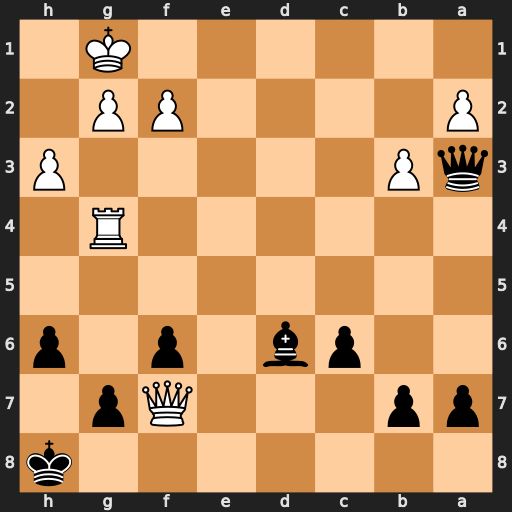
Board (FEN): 7k/pp3Qp1/2pb1p1p/8/6R1/qP5P/P4PP1/6K1
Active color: b
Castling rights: -
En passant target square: -
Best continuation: Qc1#